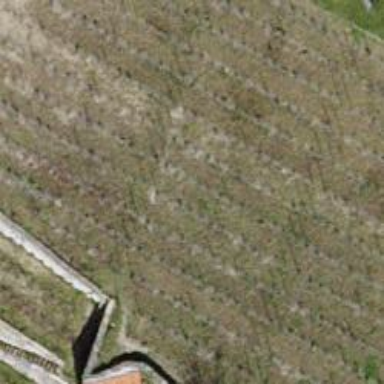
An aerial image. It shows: Vineyard where grapes are grown.